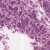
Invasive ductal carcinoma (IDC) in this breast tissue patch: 1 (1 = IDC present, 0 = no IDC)